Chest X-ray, PA view. Patient: 46 years old, sex F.
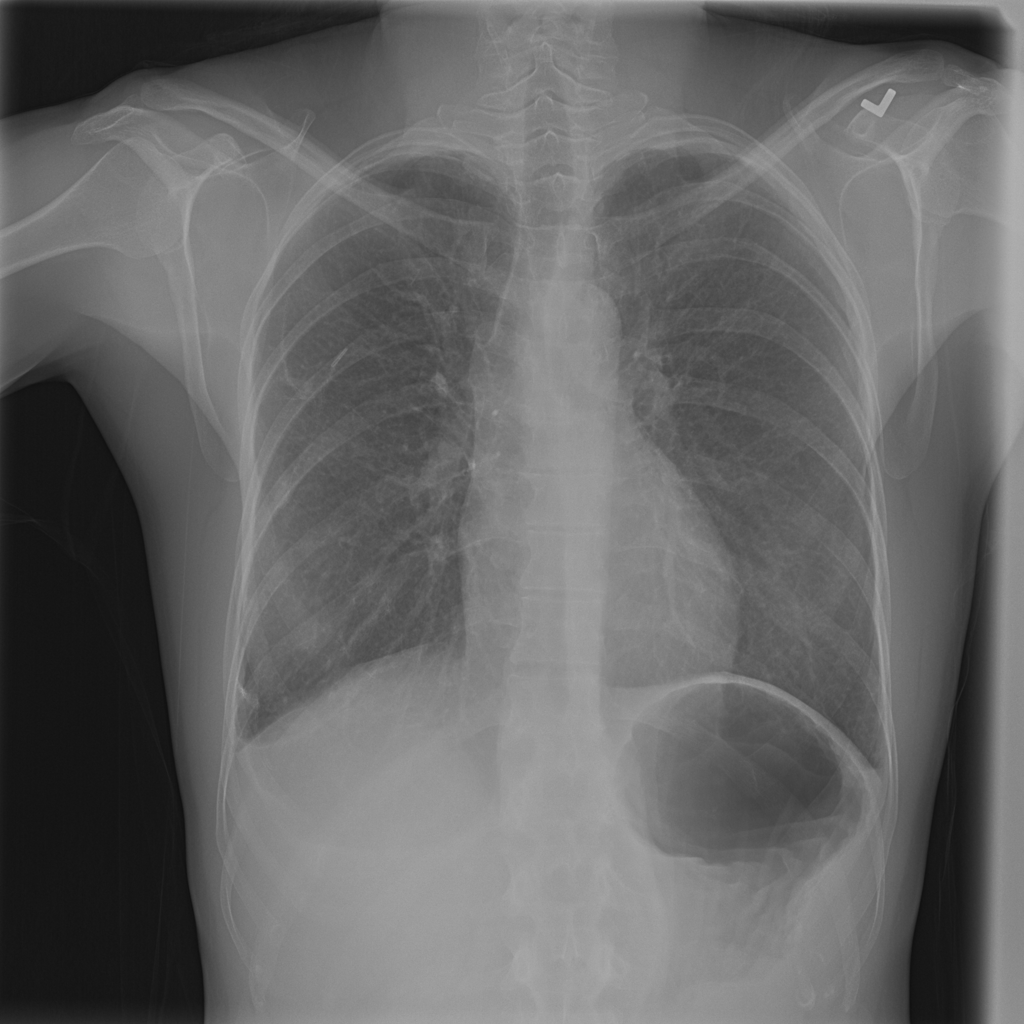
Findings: Pneumothorax